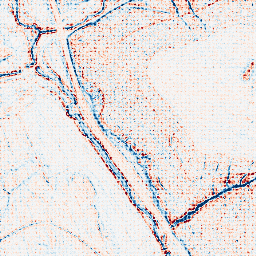
Category: edge_preserving
Decomposition family: anisotropic_diffusion
Decomposition parameters: iterations: 10
kappa: 50
gamma: 0.05
Upsampling method: sinc_blackman
Upsampling parameters: scale: 4
kernel_size: 4
Upsampling scale: 4